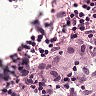
Metastatic tissue present: no